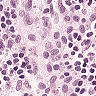
Metastatic tissue present: no